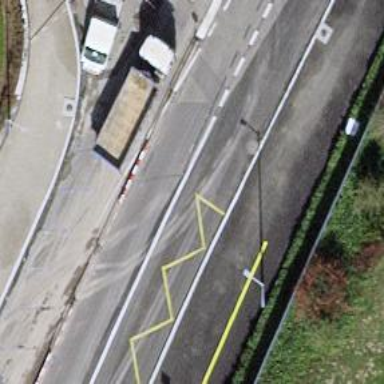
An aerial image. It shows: Sidewalk with asphalt surface leading to public transport platform. The platform includes shelter.